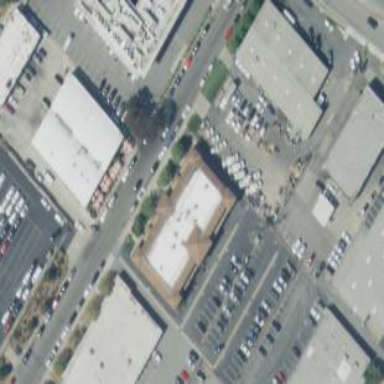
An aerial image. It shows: Office building with hipped roof shape.